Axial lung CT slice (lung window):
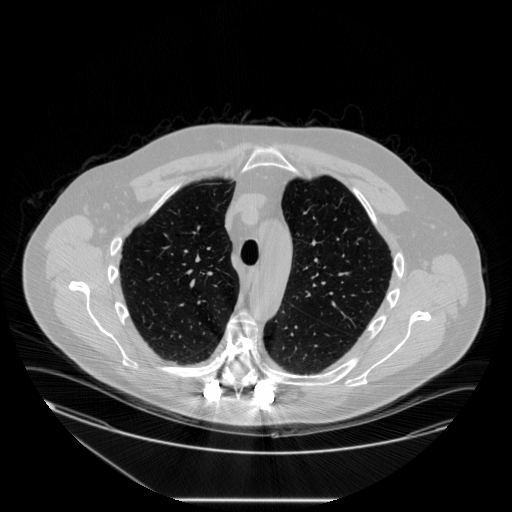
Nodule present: no